Question: I'm using the following code to perform face detection using OpenCV on the iPhone.
'''
std::vector<Rect> faces;
face_cascade.detectMultiScale( frame_gray, faces, 1.1, 2, 0|CV_HAAR_SCALE_IMAGE, cv::Size(15, 15) );
'''
However, when I try to build the app, an error is thrown at the 'detectMultiScale' function call. "No matching member function call to 'detectMultiScale'".
The following further explanation is given:

The errors read: 'Candidate function not viable: no known conversion from 'std::vector<Rect>' to 'vector<Rect> &' for 2nd argument.'
What is going on here? Evidently the compiler takes issue with the second argument. Am I using a different type of vector?
Thanks, James
XCode 4.2.1
SDK 5.0
OpenCV 2.
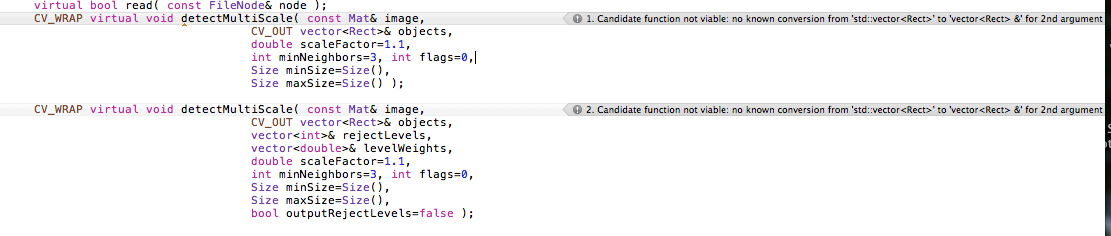
Answer: You have to add
'''
using namespace cv;
'''
at the beginning.